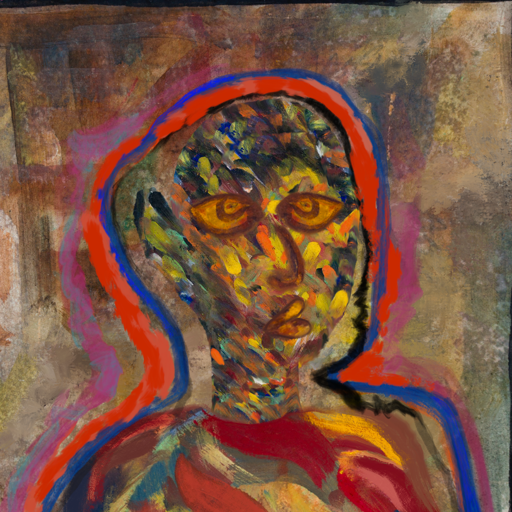
Background: Mosgoul, Head And Neck Side: An_Impression, Face Side: Comrade, Bust: Mother_And_Son_Son, Hair Side: Experience, Head Accessory: Blank, Second Necklace: Blank, Necklace: Blank, Baby: Blank